Interaction volume radius: 10 \u00c5
Interaction volume height: 25 \u00c5
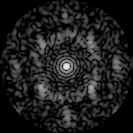
Disorder parameter: 0.6574